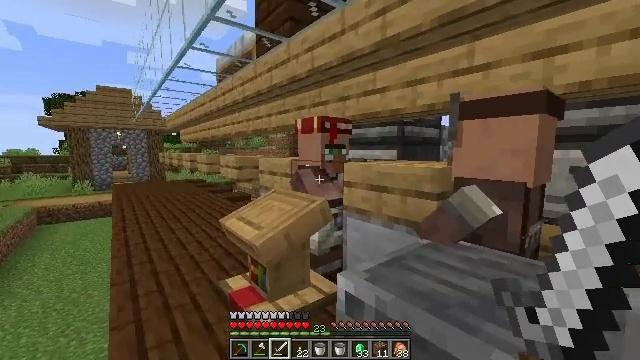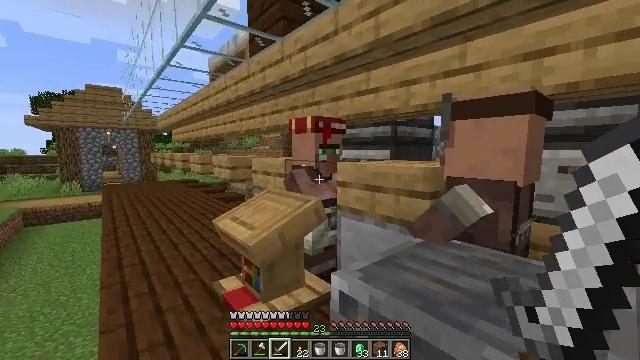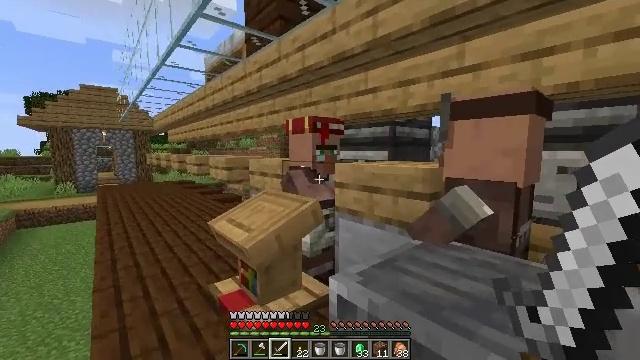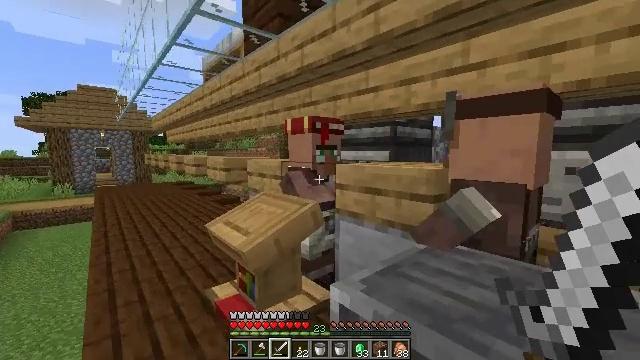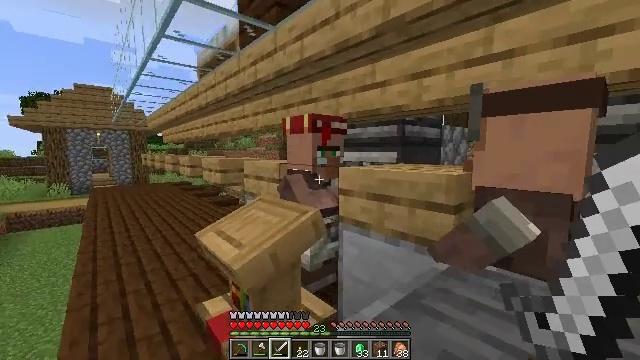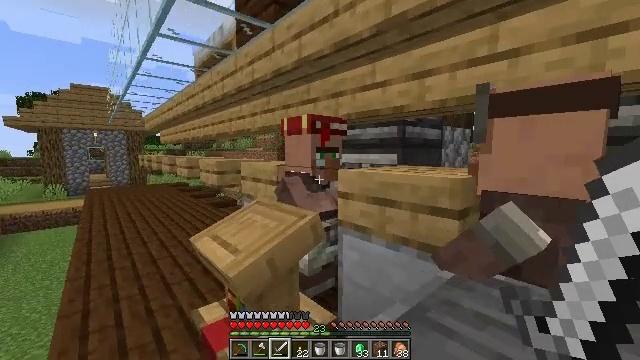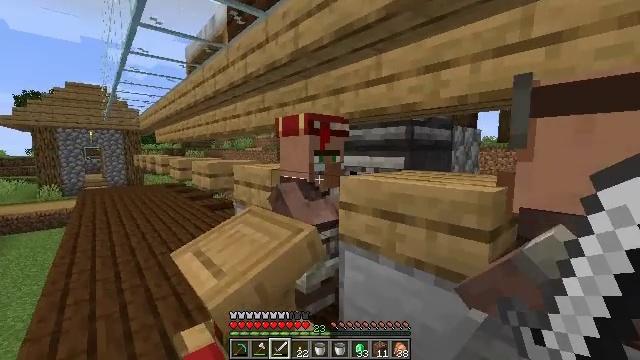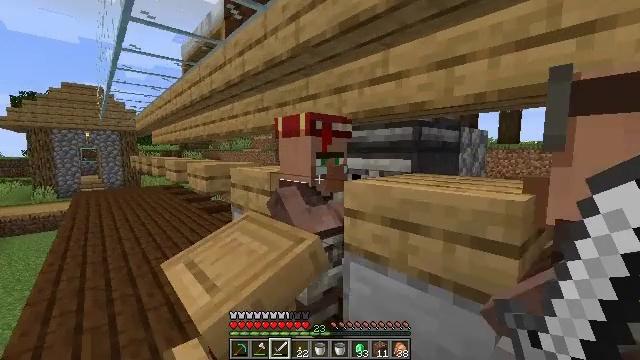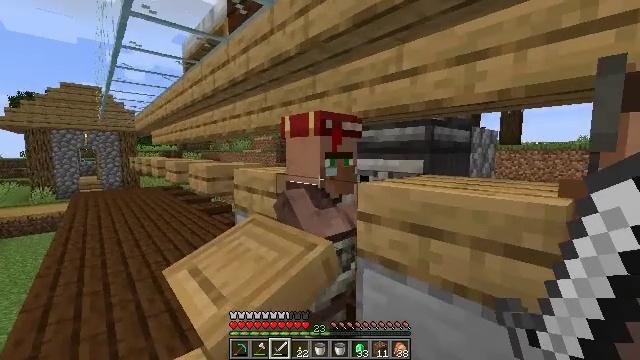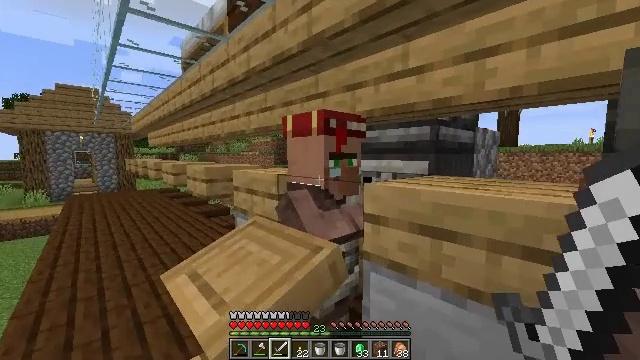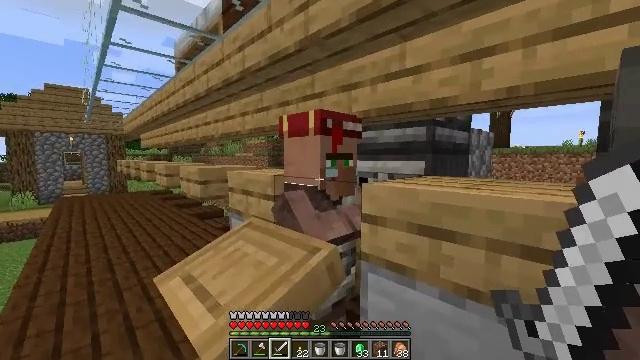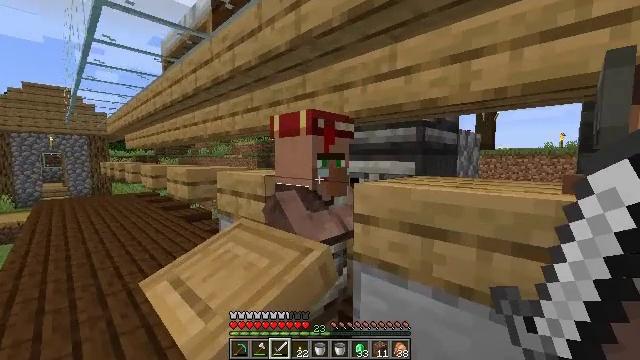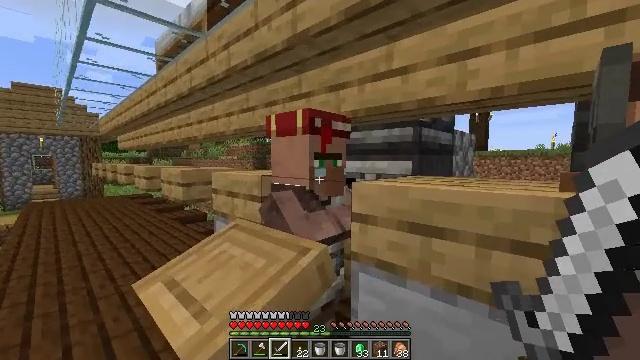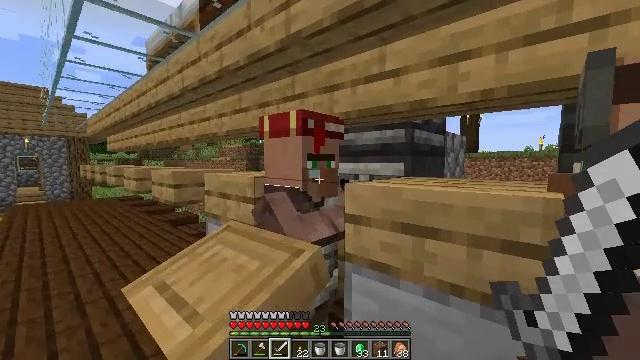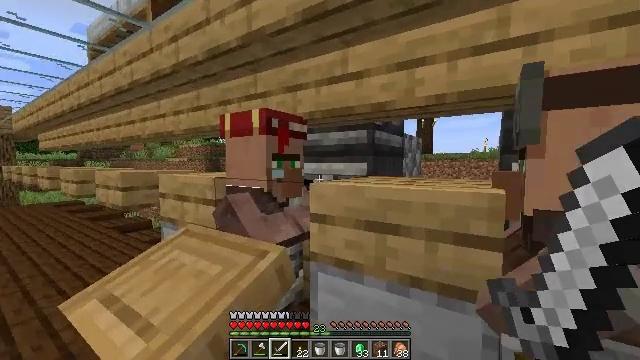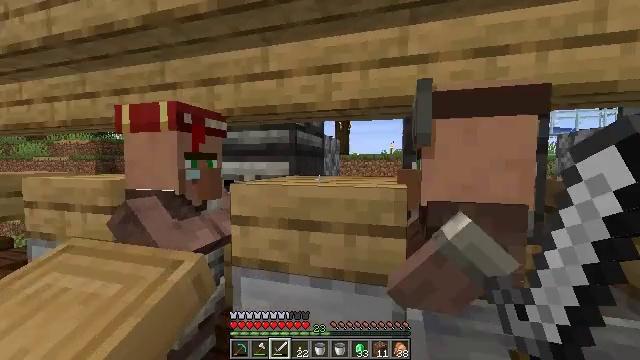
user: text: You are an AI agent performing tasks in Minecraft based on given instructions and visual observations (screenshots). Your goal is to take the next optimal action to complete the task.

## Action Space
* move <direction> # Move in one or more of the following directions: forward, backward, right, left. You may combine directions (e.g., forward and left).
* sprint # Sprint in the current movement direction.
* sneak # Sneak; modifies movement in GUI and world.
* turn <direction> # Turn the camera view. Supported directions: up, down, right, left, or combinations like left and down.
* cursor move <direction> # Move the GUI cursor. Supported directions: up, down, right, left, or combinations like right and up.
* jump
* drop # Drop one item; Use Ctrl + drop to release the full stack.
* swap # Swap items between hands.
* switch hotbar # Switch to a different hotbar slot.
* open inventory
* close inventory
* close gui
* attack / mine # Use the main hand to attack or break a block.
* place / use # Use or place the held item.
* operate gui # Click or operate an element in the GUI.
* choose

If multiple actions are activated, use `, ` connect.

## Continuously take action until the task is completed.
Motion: motion action
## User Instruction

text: Create diamond leggings with the crafting table.
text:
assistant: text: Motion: turn right
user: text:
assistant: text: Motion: move forward
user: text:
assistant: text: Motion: move forward
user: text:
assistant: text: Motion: move forward
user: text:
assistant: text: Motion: move forward
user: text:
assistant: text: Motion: move forward
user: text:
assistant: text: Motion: move forward
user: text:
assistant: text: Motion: no_op
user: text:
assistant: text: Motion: no_op
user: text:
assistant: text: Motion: turn right
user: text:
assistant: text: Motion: turn right
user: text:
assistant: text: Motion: turn right
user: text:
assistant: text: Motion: turn right
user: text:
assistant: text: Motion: turn right
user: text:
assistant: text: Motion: turn right
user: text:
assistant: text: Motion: turn right and up
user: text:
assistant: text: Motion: turn right and up
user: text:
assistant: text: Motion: no_op
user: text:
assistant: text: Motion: no_op
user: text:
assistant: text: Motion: no_op
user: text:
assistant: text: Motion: turn right
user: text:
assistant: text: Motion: turn right
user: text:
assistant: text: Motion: turn right
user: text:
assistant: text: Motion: turn right
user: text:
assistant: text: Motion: turn right
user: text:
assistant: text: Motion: no_op
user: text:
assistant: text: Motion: use / place
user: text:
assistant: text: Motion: use / place
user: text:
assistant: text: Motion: use / place
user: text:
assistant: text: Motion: no_op